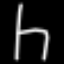
Label: chair